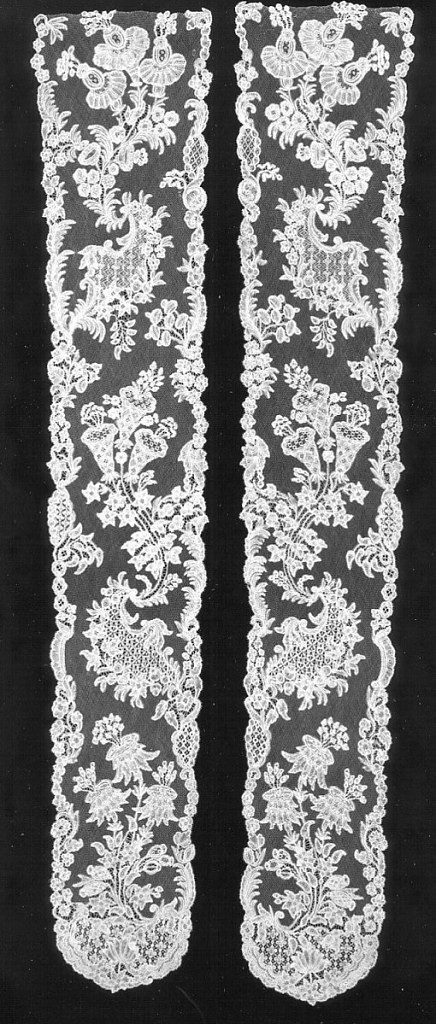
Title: Cap streamers
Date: mid-18th century
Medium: linen Technique: bobbin lace, Brussels style
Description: Brussels-style lace in a design that shows asymmetric volutes placed intervals terminating in complex floral sprays.